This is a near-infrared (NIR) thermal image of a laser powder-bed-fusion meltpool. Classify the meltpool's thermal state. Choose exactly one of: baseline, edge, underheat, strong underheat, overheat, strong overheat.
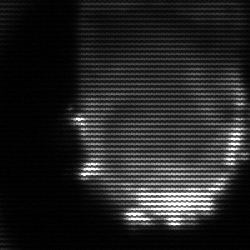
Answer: baseline